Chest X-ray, PA view. Patient: 55 years old, sex F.
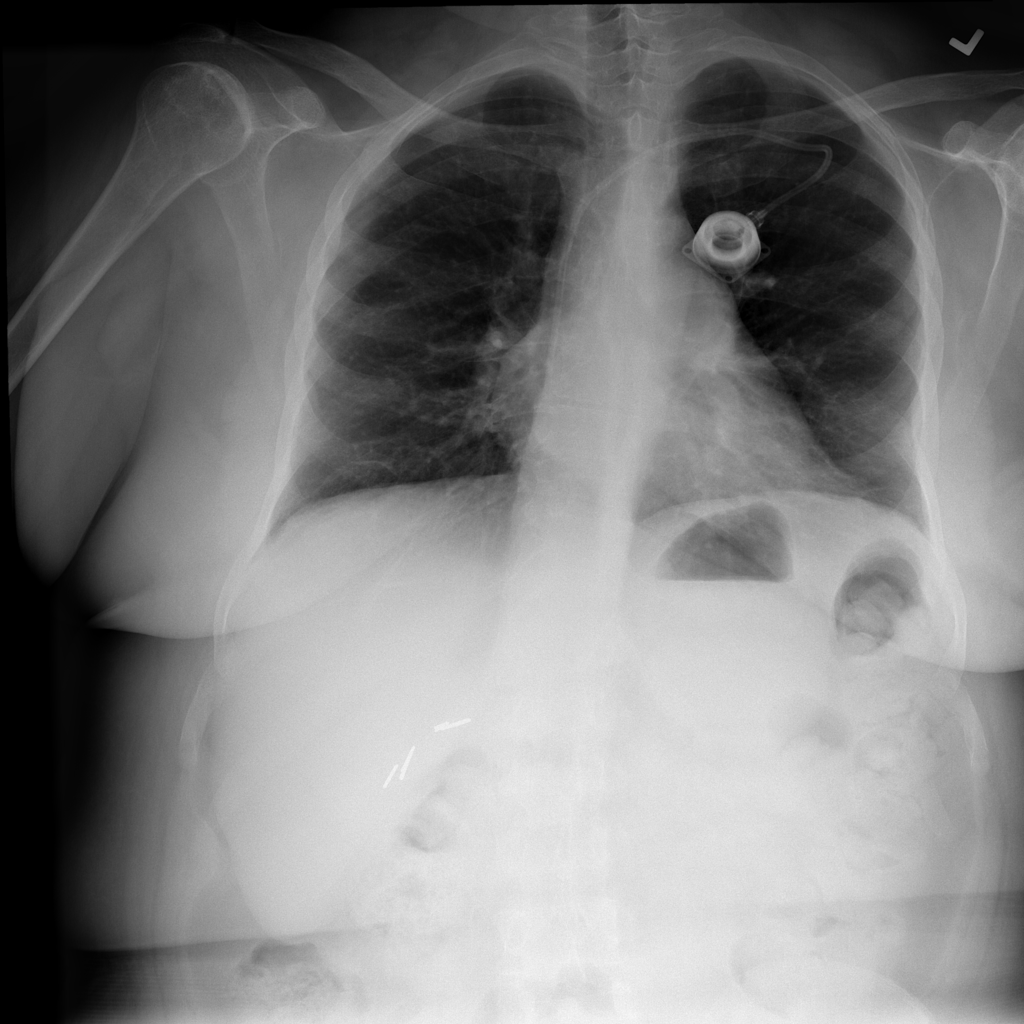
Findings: No Finding